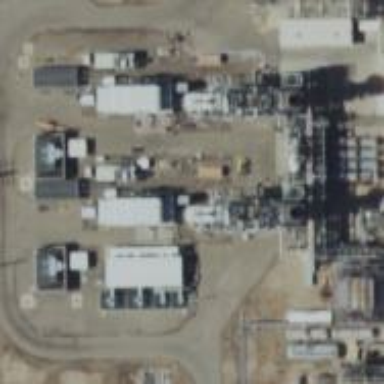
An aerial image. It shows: Gas turbine generator is in use.